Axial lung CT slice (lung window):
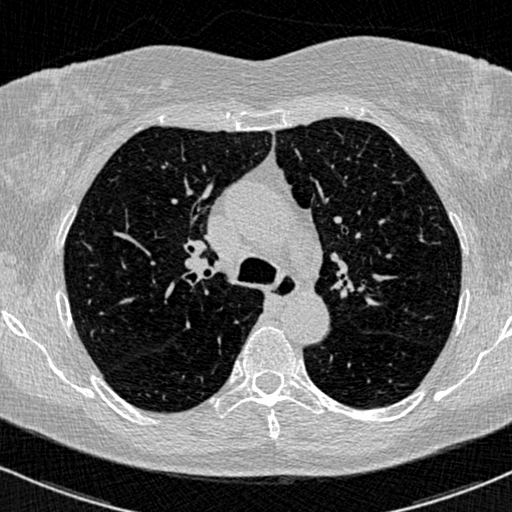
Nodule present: no